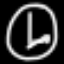
Label: clock